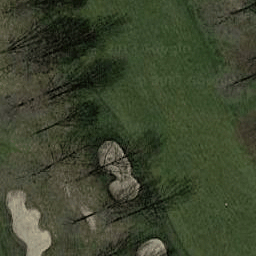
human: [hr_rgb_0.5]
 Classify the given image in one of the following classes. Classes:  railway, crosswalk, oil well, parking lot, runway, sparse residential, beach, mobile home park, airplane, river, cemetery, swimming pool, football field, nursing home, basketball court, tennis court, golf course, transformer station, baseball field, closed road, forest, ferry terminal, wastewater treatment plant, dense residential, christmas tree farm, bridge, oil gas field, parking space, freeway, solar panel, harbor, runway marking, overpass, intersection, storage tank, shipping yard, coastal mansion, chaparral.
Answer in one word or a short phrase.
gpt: golf course